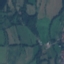
Land use / land cover: Pasture